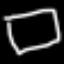
Label: square